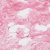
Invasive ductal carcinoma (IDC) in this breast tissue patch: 0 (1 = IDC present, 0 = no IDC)